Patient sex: F
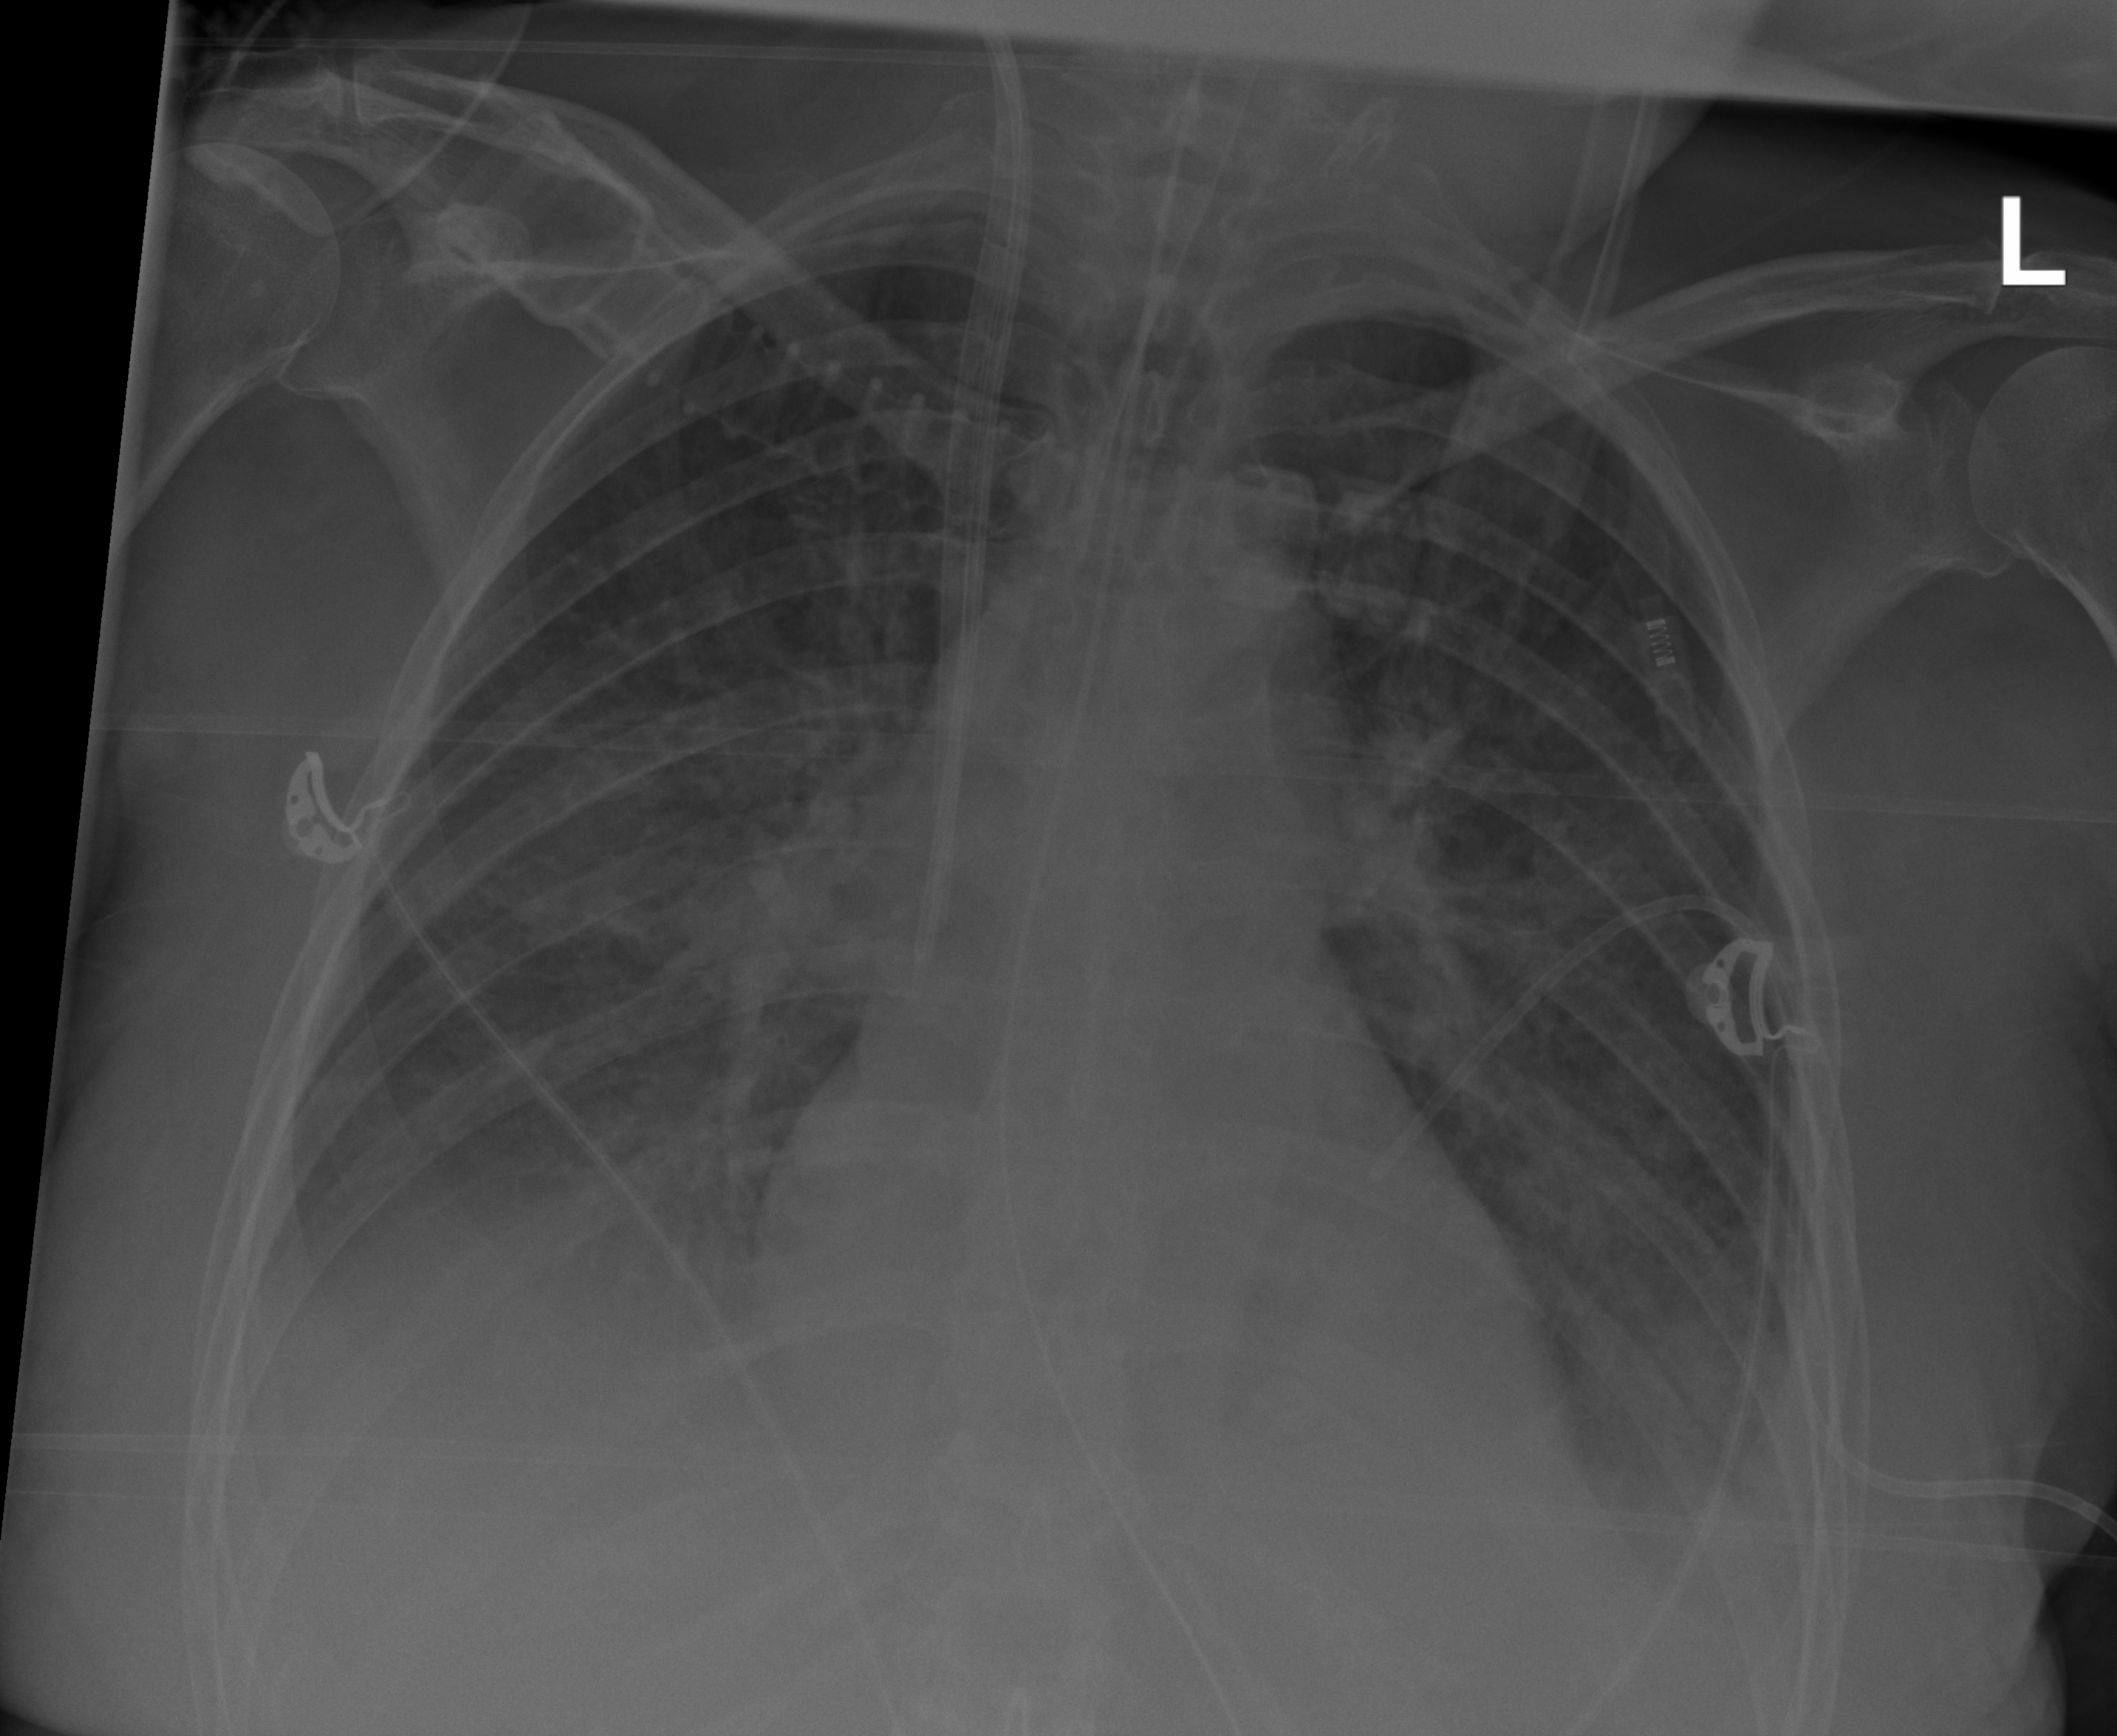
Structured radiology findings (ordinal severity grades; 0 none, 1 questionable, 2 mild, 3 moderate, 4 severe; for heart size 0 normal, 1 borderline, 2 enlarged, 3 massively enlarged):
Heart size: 0
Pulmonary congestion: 2
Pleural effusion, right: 2
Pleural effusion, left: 2
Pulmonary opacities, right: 0
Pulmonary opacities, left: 2
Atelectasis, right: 2
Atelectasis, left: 2